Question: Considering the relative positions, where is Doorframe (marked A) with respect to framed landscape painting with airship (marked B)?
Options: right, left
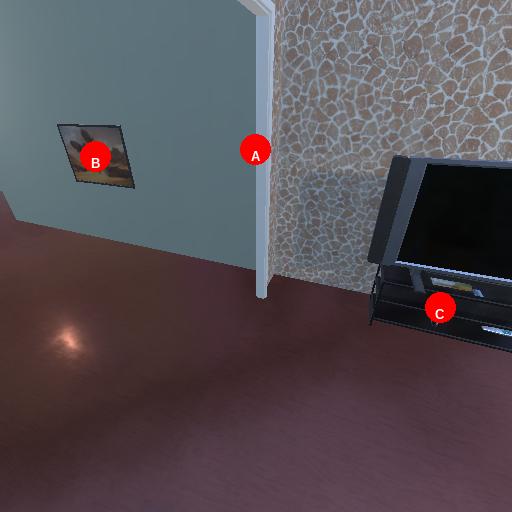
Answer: right